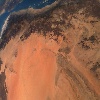
Label: land